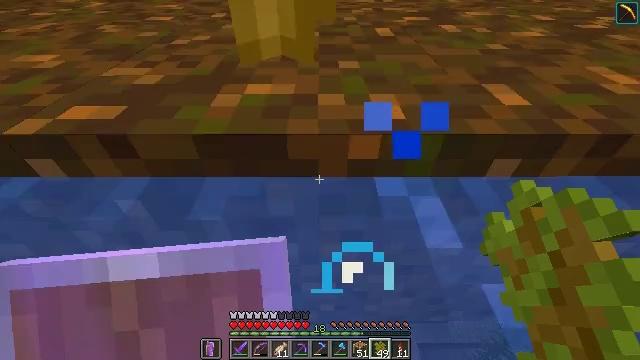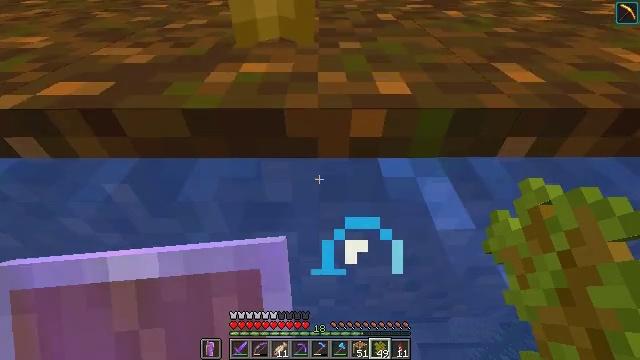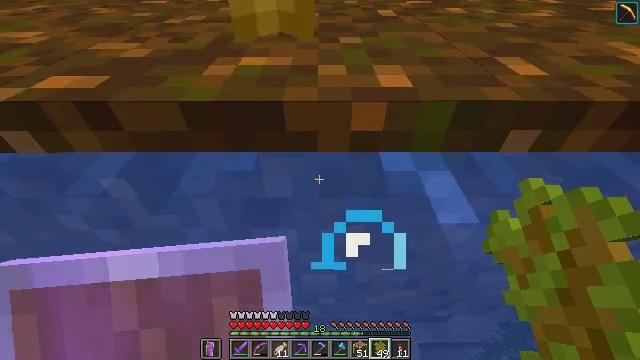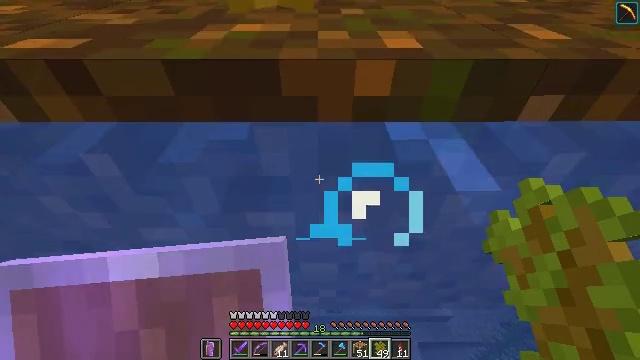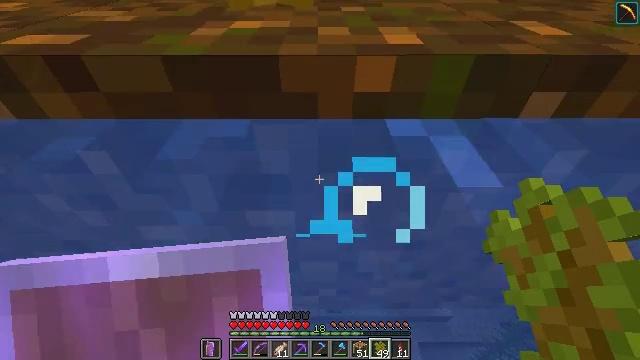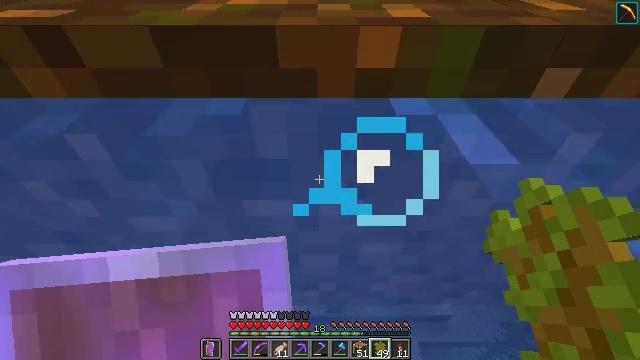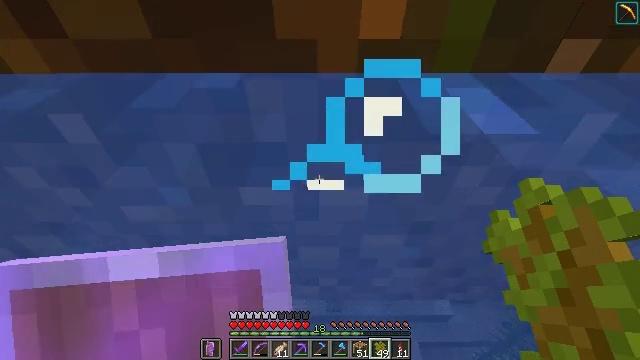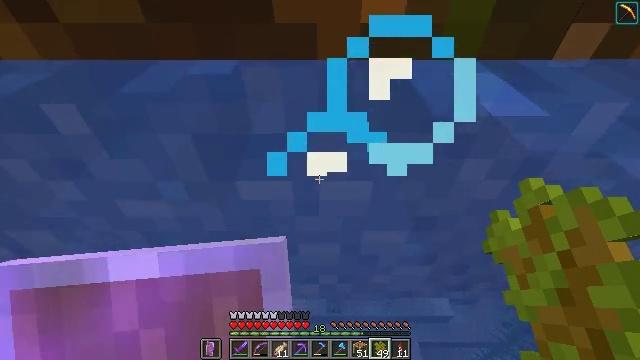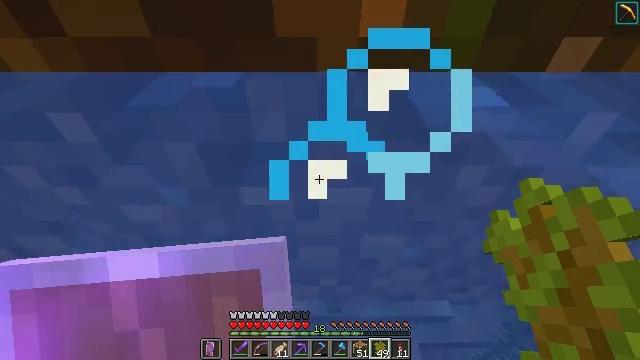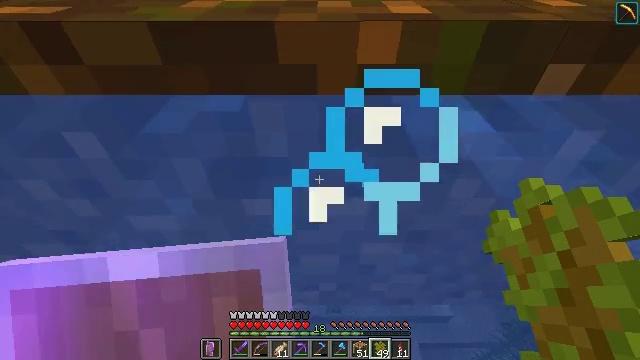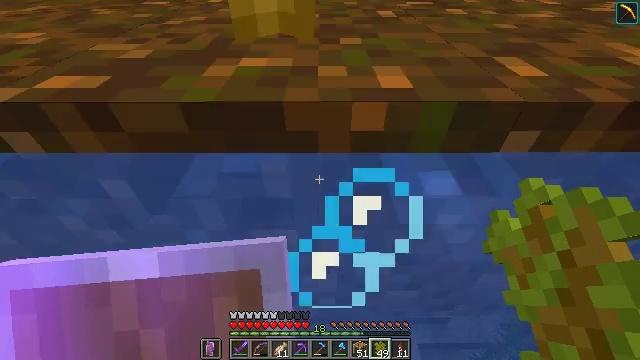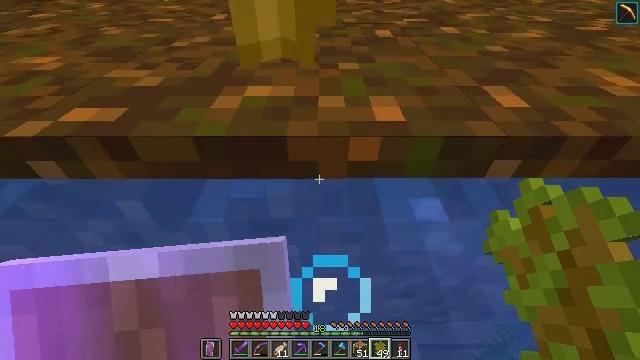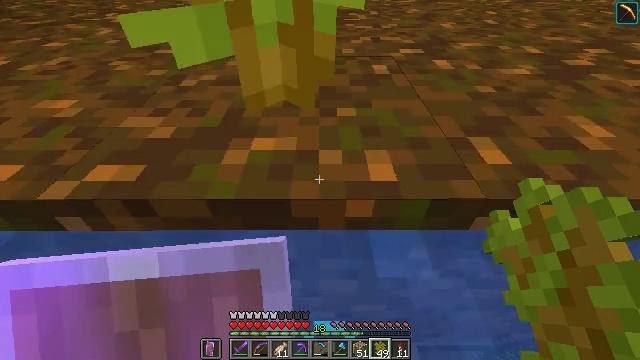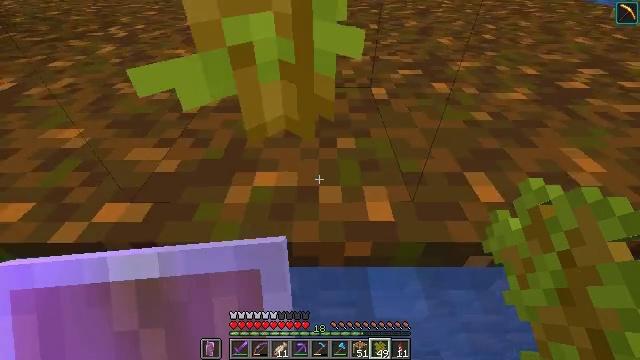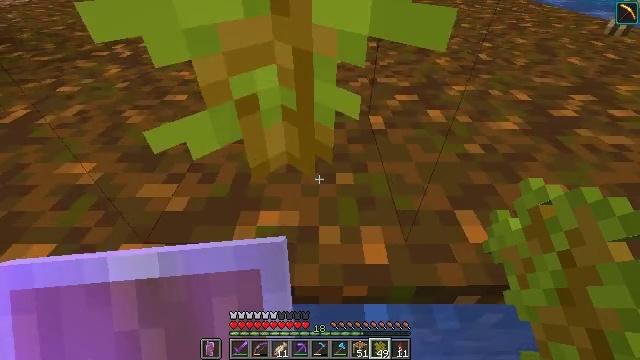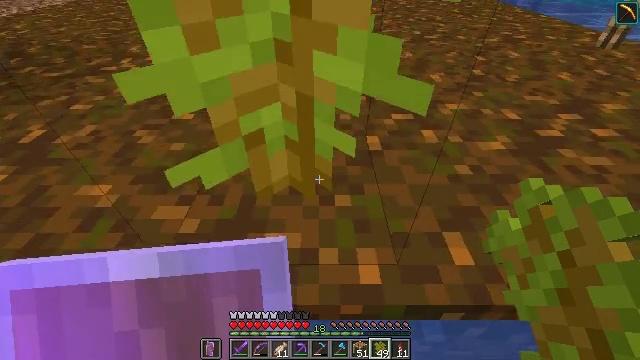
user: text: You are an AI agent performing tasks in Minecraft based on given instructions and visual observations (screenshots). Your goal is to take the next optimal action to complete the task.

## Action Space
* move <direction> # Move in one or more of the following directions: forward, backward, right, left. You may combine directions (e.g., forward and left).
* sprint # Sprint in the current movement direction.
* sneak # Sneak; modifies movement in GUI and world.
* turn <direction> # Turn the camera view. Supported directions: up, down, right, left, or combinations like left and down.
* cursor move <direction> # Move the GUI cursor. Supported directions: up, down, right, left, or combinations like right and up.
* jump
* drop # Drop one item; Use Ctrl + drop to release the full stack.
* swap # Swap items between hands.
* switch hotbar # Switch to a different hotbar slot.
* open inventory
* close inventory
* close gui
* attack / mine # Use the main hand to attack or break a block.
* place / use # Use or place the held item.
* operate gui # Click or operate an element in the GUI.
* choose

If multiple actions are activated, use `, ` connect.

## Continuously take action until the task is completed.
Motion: motion action
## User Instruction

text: Remove the acacia sapling from its spot.
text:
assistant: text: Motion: no_op
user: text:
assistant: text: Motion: no_op
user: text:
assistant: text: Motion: no_op
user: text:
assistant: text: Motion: no_op
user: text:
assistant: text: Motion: no_op
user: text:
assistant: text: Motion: no_op
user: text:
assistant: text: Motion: jump
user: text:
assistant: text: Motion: jump
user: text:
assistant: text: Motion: jump
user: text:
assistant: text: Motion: jump
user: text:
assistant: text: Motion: jump
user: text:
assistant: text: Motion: move forward, jump
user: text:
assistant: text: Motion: move forward, jump
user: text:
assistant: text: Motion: move forward, jump
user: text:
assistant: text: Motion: move forward, jump
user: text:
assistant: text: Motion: move forward, jump
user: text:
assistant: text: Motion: move forward, jump
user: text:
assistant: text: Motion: move forward, jump
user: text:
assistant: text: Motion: move forward, jump
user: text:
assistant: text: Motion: move forward, jump
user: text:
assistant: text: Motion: move forward, jump
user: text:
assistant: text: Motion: move forward, jump
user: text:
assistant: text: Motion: move forward, jump
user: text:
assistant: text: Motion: turn left and down
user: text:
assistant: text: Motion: turn left and down
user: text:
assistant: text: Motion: turn left and down
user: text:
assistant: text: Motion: turn left and down
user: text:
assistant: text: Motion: turn down
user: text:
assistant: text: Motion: no_op
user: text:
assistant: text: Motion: turn down